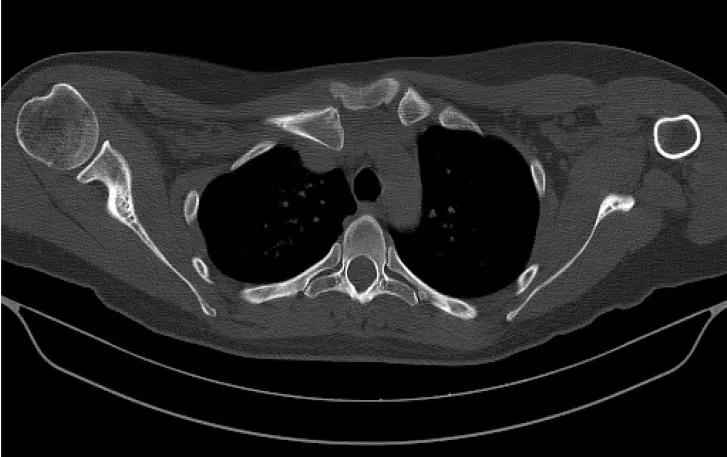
Axial CT without contrast at the level of the joint revealed a Salter Harris 2 fracture with posterior displacement at the right sternoclavicular joint. There was a small fragment of bone at the superior-anterior aspect of the joint represents the ossifying epiphysis. The relationship of the medial clavicle to the subclavian vein and brachiocephalic vein may is seen by subsequent CT with intravenous contrast.
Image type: radiology (ct)